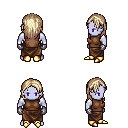
a pixel art fantasy rpg character, male body template, dark elf, purple skin, brown sleeveless shirt, robe skirt, white blonde long hairstyle, metal gloves, gold boots, four views (front, back, left, right), 2x2 character sprite sheet, small pixel art, hard edges, no anti-aliasing